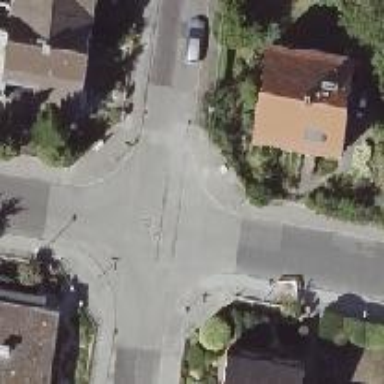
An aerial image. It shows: Residential road with sidewalks on both sides.